Question: I ran into a Win64 debugging problem where it looks like we are "missing" debug info. So I did some <URL> and re-created all my .dproj files for our flagship product. This helped, as I got my "missing" blue balls back.
But now I run into a new problem: the (top) stack frame displayed in the stack display window appears to be wrong, which results in local variables not being displayed in the local variables pane, and also not when hovering the mouse above some variable. But when I select the stack frame which I think is correct, the local variables window is not empty anymore. Hovering the mouse still shows nothing.
Also check the linked screenshots, which should clarify things a lot more.
- - - - - - - -
- - -
I have played around with many combinations of debug settings, but the problem persists on my system.
My colleagues computer has exactly the same issue in the same code, so at least it is reproducible with confidence. When trying to reproduce this using a small project with runtime bpl's the problem appears not to occur, or I am unable to reproduce it. Hence I have no source to release for this.
And off course here's a (are) question(s):
- - - <URL>
I would love to add some pictures to clarify, but unfortunately my reputation isn't high enough yet. So I can only add links to the pictures, sorry for that.
-
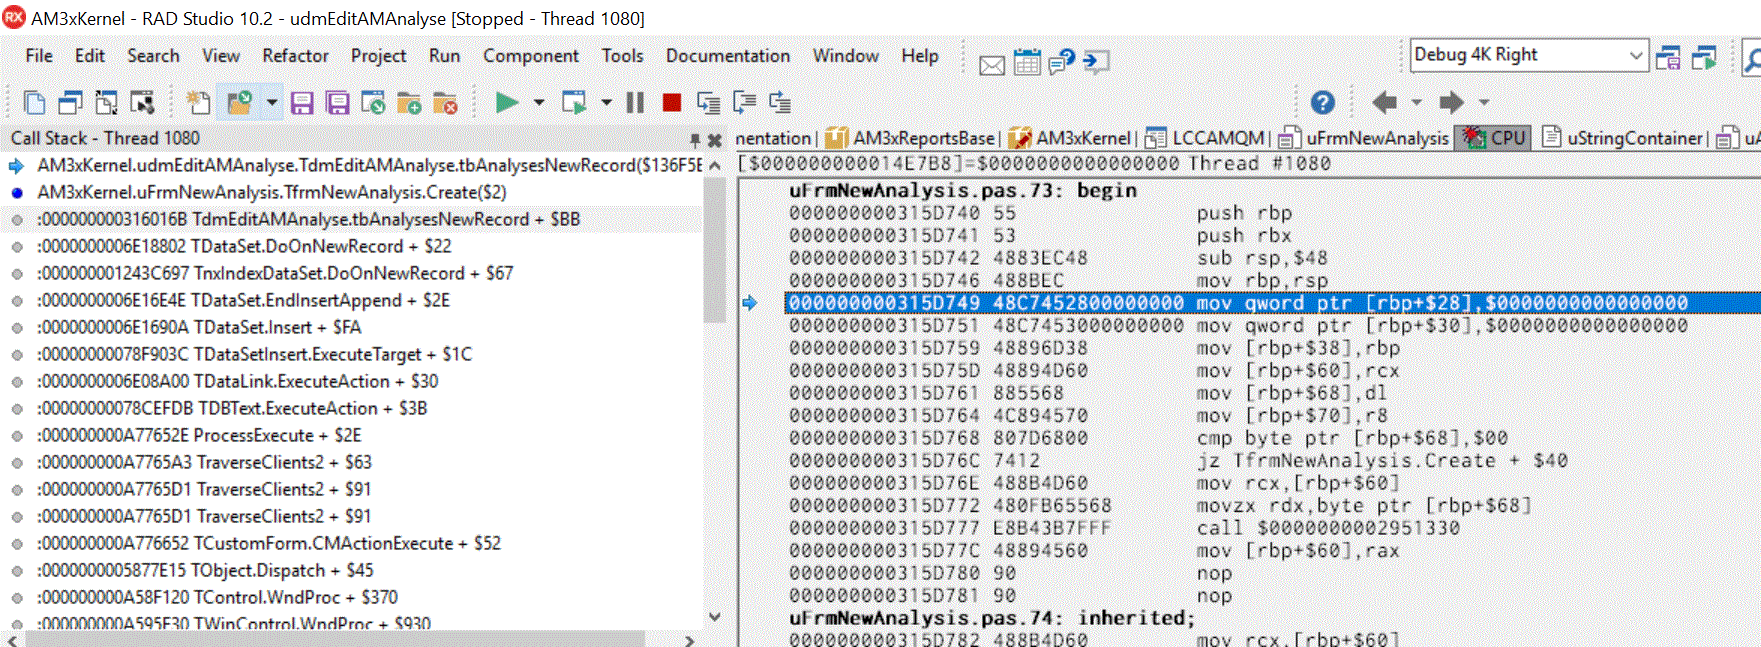
Answer: As it turns out there is something completely different going on here. The missing local symbols appear to be caused by the debugger not loading ALL debug information.
I have created a unit test the loads the runtime BPL's.
When I run my form (check screenshots in question) from within the unit test, stackframes and local symbols are displayed correctly
When I run the form from within my rather large application, then exactly the same binary bpl does NOT show the local symbols and stack info. Strangely enough other units in the same BPL actually do show correct stack and local variables info, eg the unit that creates the form in the first place is OK upto where the constructor of the form is created.
So I guessed there is something going on with loading the symbol table. And when I change the debug settings to as displayed in the screenshot (Load All SYmbols=off, and onoy load debug info for the main bpl), voila my stack and local variables are displayed correctly. In the same binary. When I turn ON "load symbols for unspecified modules" I get back to the old situation with the missing stack and local symbols.
So I suspect there is a limit to how much debug info the debugger can handle (? in ?), which I seem to remember from long ago Delphi 2..7 debugging.
Off course, when doing so I lack the debug info for all the other units, so while it is an answer, it is NOT a final solution. I will put up another <URL> and issue in the embarcadero site.
<URL>